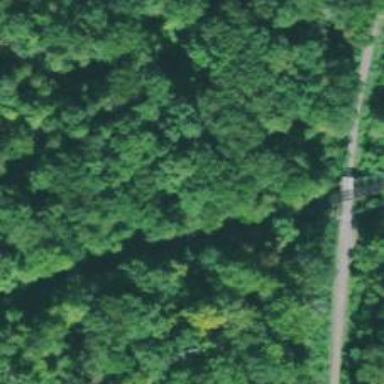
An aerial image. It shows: Funicular railway bridge.